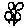
Label: flower